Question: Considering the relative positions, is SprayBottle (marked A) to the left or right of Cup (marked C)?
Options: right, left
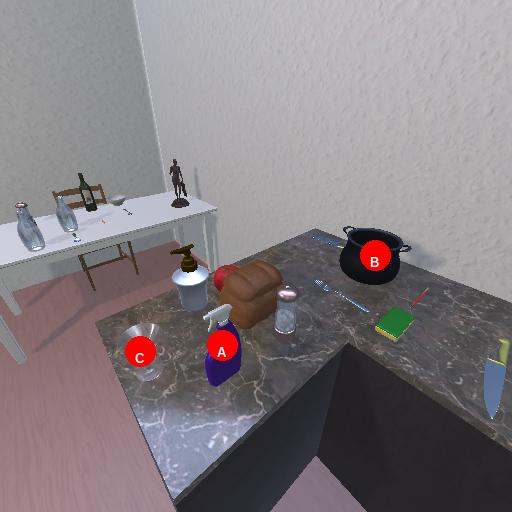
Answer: right